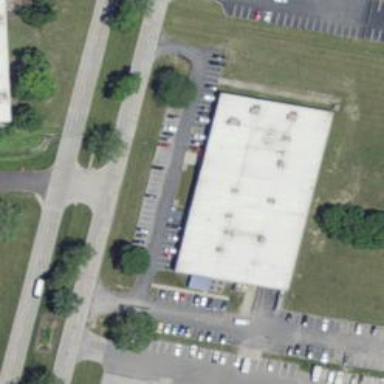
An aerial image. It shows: Warehouse building.